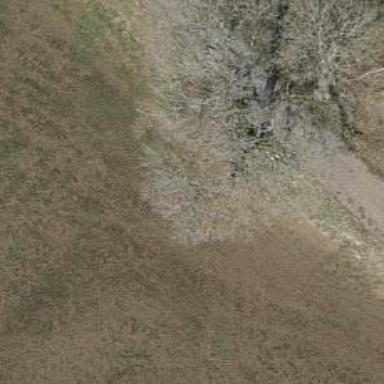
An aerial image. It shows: Broadleaved tree with lush leaves.